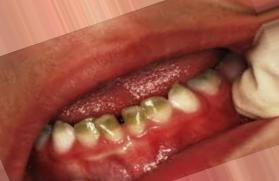
Condition: Tooth Discoloration